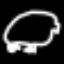
Label: frog